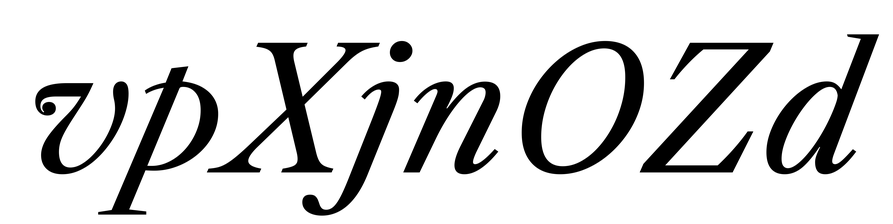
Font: LibreCaslonText-Italic_Italic